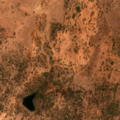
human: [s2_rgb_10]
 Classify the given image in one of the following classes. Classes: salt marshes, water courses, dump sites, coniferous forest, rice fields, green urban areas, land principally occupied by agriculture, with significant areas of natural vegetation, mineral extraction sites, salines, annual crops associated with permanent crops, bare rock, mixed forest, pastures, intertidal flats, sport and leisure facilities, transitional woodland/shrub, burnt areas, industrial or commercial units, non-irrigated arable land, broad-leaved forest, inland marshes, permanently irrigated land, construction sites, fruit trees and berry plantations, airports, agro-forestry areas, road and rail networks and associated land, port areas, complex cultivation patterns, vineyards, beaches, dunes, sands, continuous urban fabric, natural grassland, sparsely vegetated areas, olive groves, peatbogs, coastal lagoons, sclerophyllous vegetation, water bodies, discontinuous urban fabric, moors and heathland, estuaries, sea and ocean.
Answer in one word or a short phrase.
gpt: pastures, agro-forestry areas